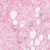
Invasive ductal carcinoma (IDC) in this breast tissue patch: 0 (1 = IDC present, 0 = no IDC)